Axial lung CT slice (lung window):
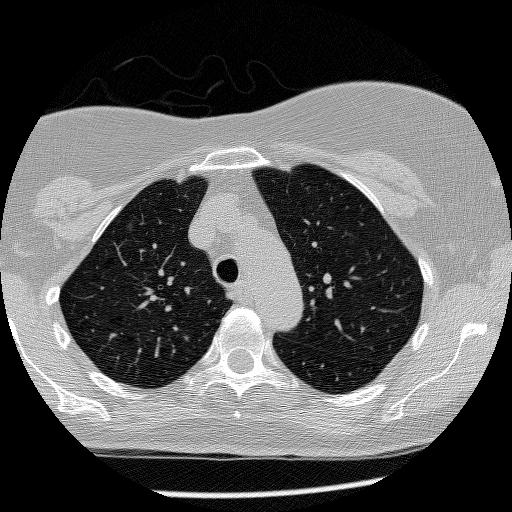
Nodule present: no